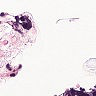
Metastatic tissue present: no